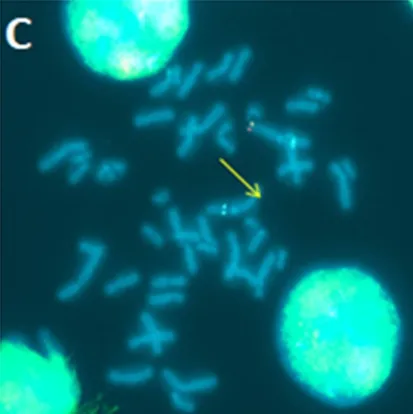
(A,B,C) study of fluorescence in situ hybridization (FISH) in the metaphase showing terminal microdeletion of chromosome 1, short arm (p), lane 6, region 3 (1p36) (arrows).
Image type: pathology (fish)